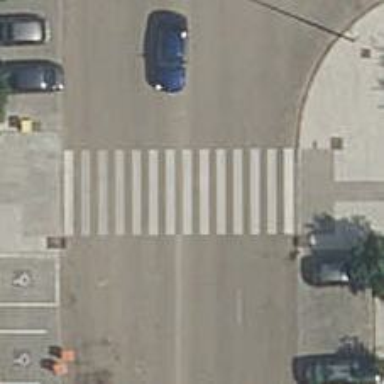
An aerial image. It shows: Footway along the road.